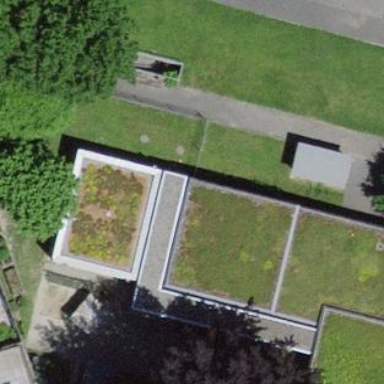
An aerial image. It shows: Building with flat concrete roof.